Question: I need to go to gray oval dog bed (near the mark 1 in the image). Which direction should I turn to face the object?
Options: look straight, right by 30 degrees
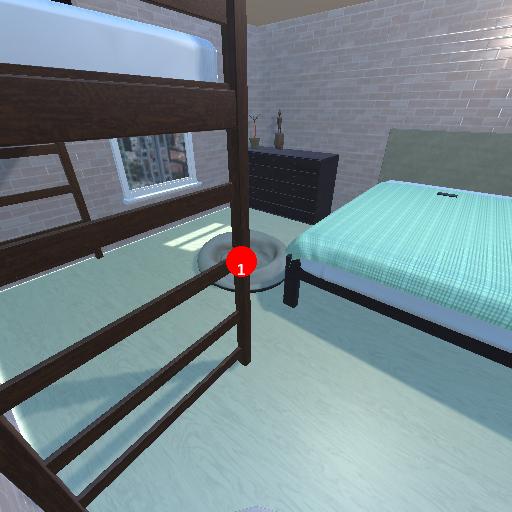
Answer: look straight